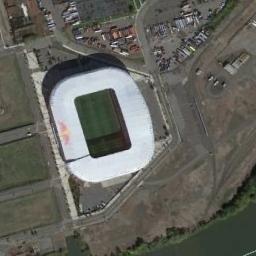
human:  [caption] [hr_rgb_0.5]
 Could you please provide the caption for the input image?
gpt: The stadium has a blue roof on three sides and a red roof on the other side .

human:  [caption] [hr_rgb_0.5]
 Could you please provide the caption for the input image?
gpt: The square stadium is next to the stadium, Next to the river .

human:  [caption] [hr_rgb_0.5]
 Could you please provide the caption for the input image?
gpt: There are many buildings of different shapes and sizes next to the stadium .

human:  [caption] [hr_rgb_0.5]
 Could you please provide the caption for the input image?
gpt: The stadium is on the bare land next to a river .

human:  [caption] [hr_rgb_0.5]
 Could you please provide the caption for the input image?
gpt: The stadium is near a river .